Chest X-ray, PA view. Patient: 73 years old, sex F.
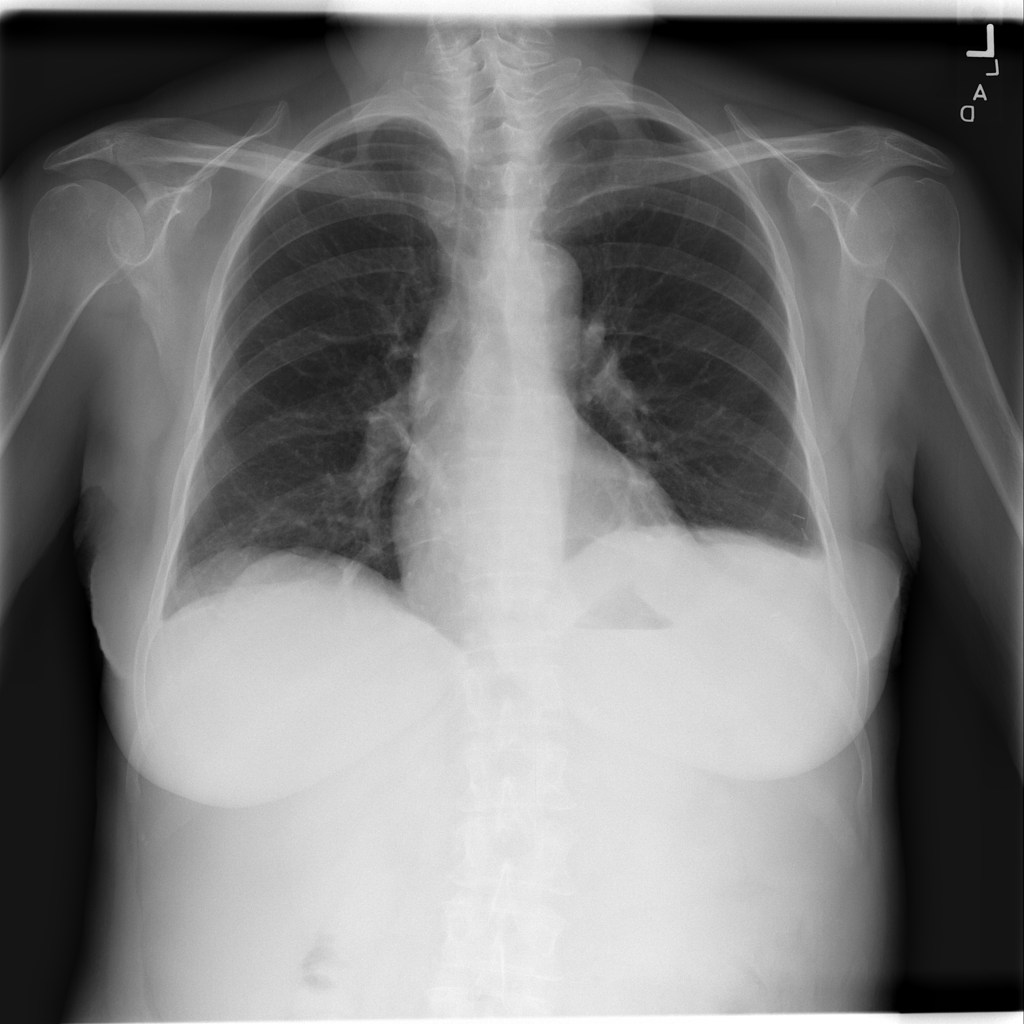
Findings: No Finding